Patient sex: M
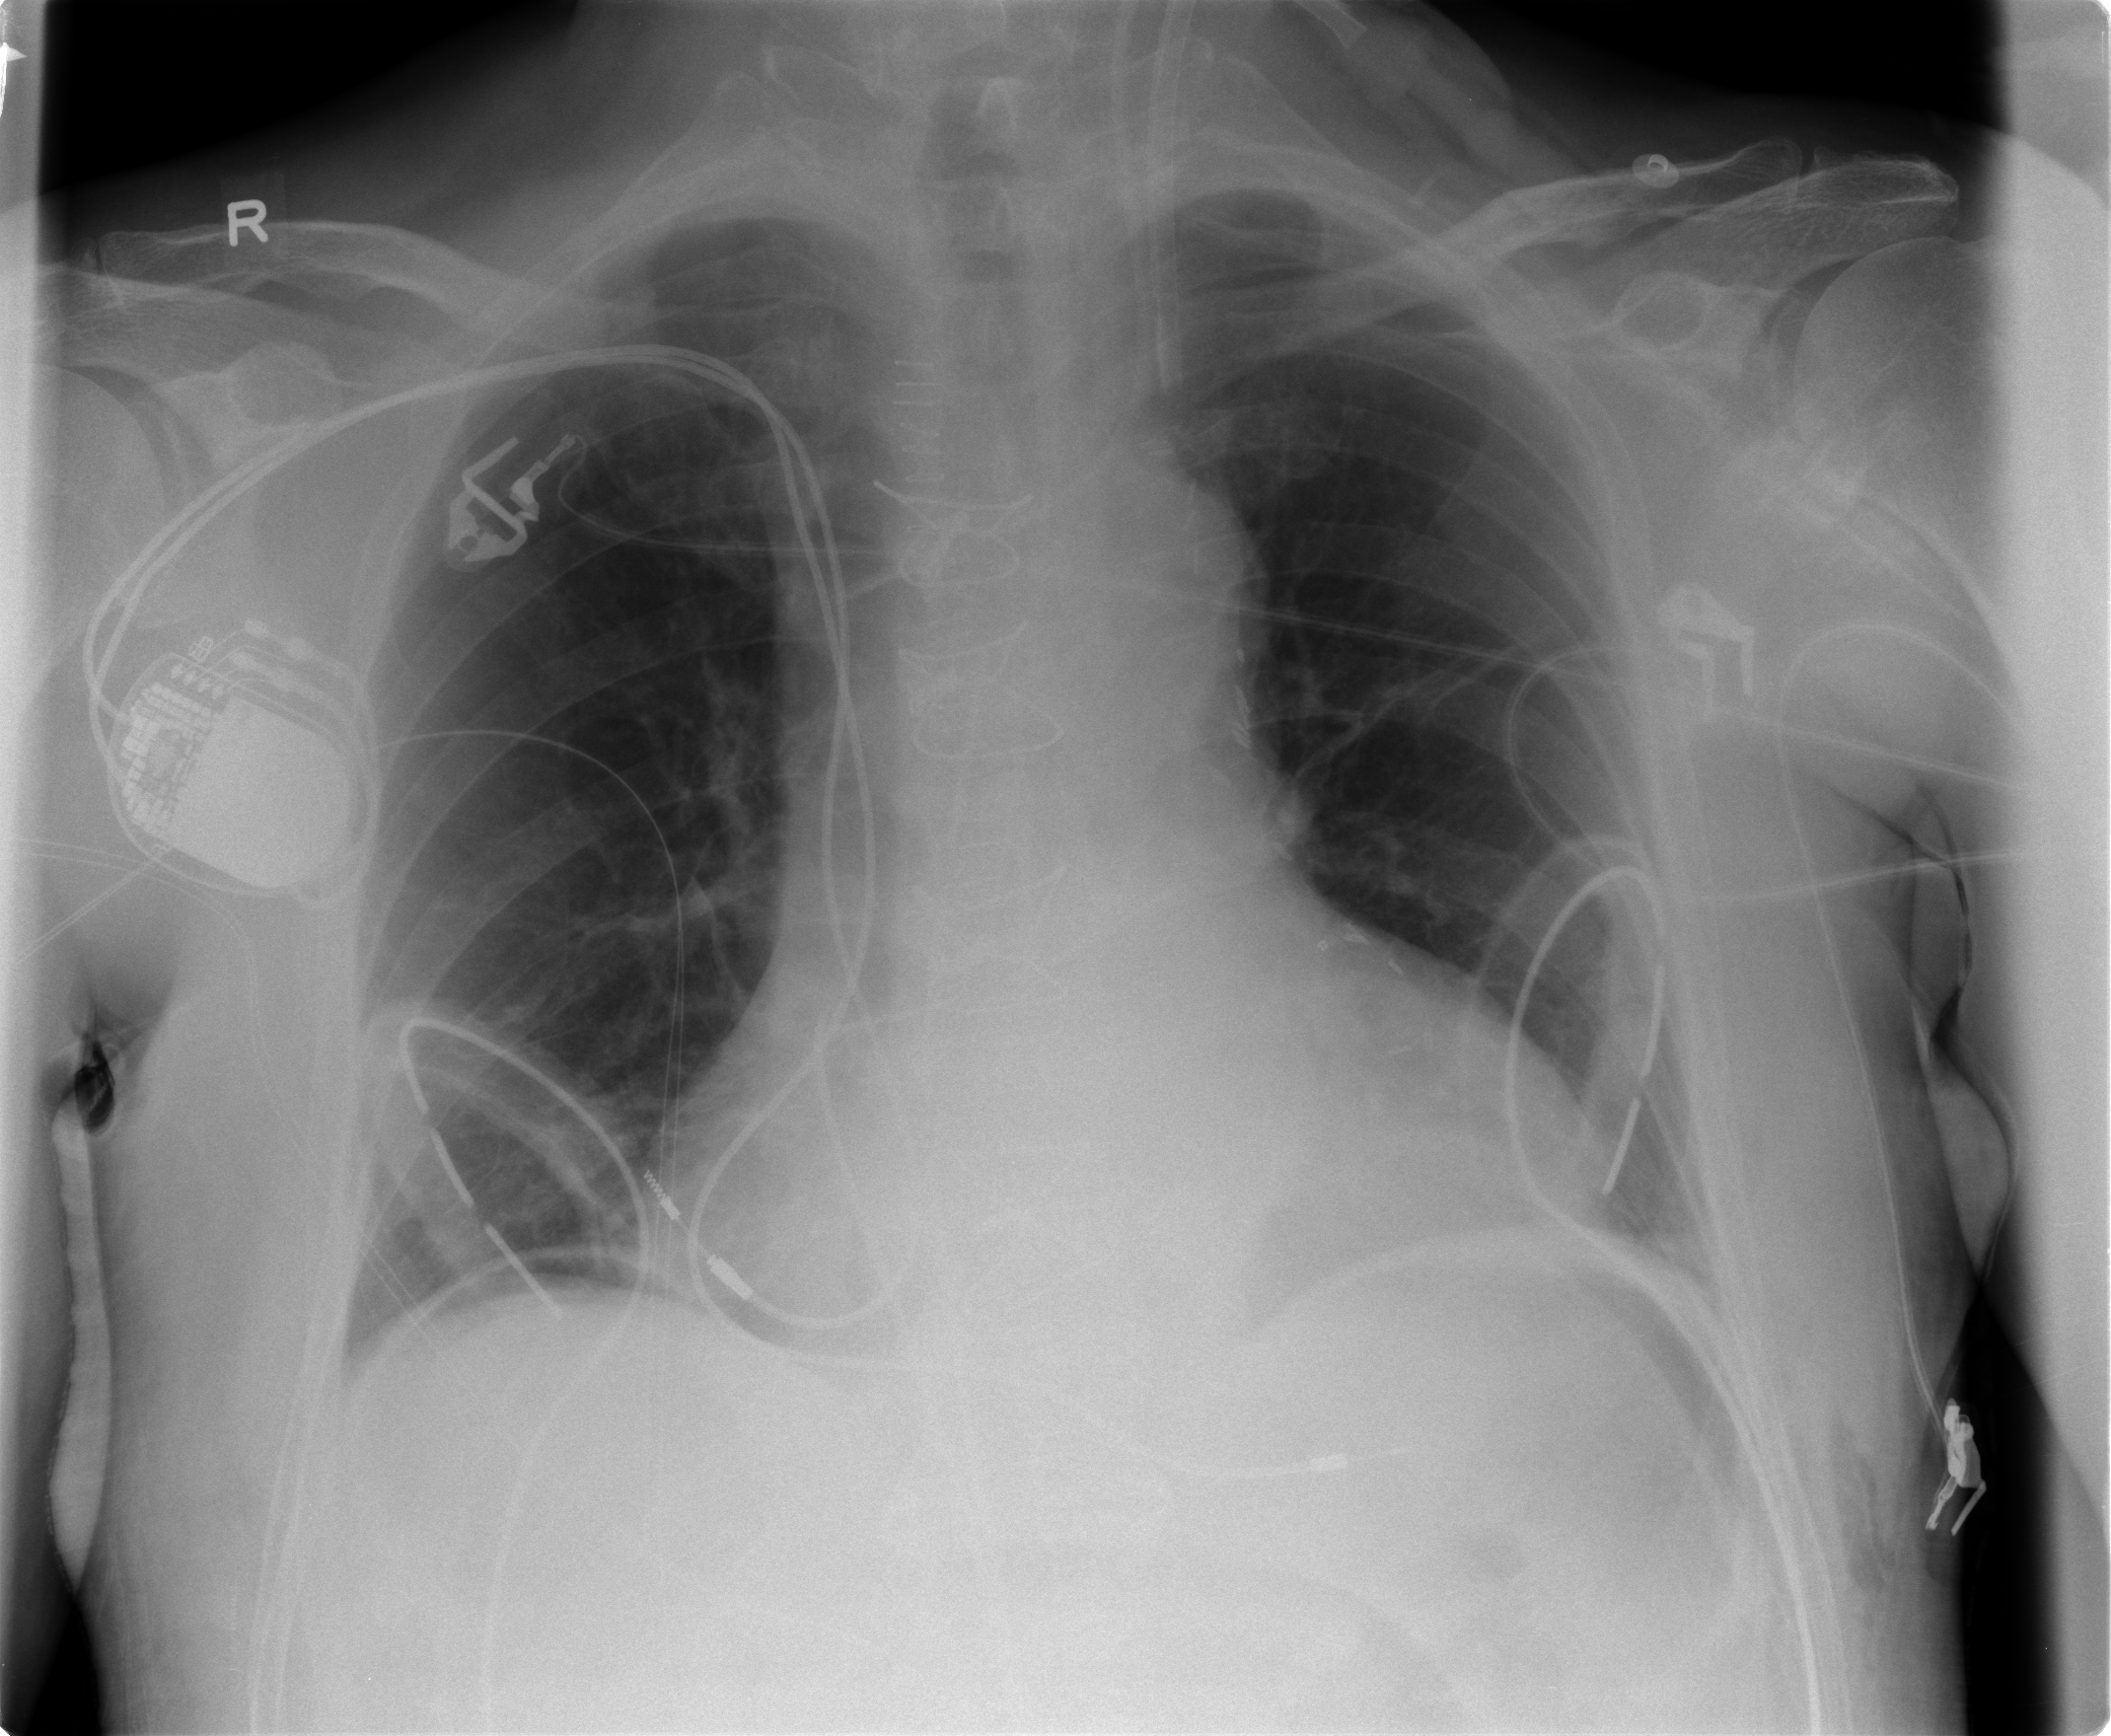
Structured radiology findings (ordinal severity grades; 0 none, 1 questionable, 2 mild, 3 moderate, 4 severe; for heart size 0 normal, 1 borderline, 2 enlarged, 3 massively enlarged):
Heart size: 2
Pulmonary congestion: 0
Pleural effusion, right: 0
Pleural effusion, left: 0
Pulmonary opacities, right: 0
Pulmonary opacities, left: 0
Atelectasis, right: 1
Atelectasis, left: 0